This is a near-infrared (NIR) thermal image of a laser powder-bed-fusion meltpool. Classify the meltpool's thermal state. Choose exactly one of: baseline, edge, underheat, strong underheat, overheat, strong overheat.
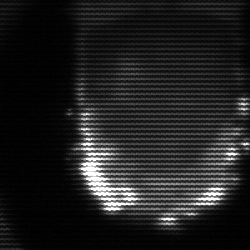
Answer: baseline